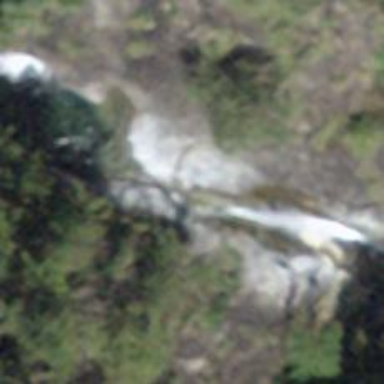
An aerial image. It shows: Beautiful waterfall in nature.